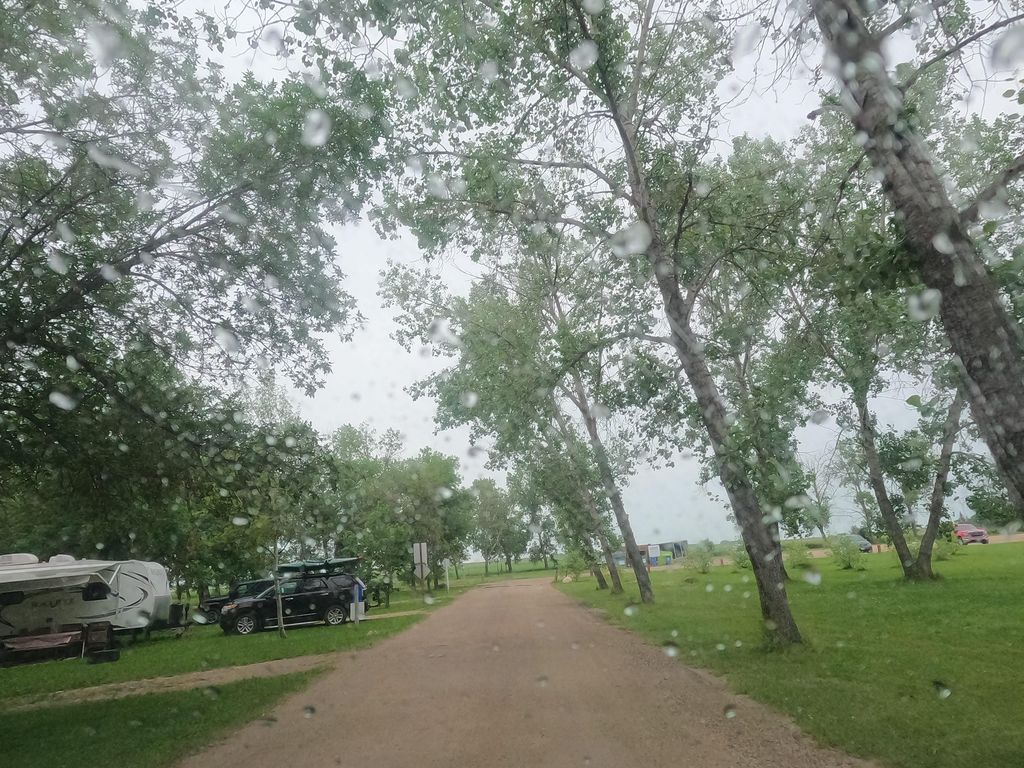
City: winnipeg